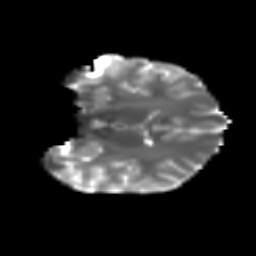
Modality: T2w
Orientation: coronal
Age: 17
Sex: male
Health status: ill
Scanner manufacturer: ge
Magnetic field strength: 3 T
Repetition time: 6.752 s
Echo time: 0.079 s